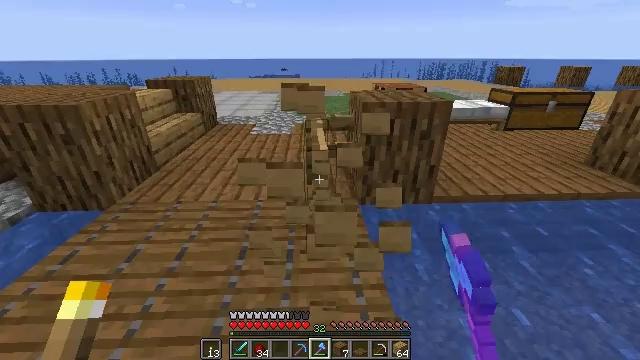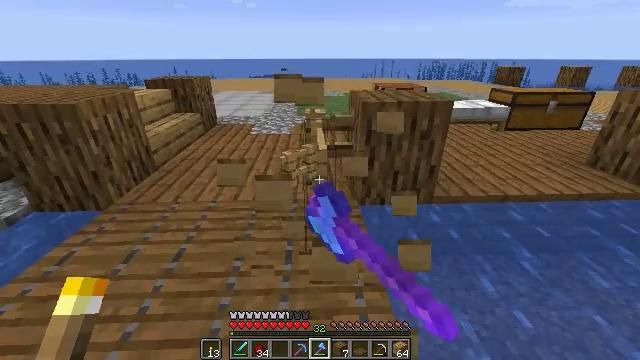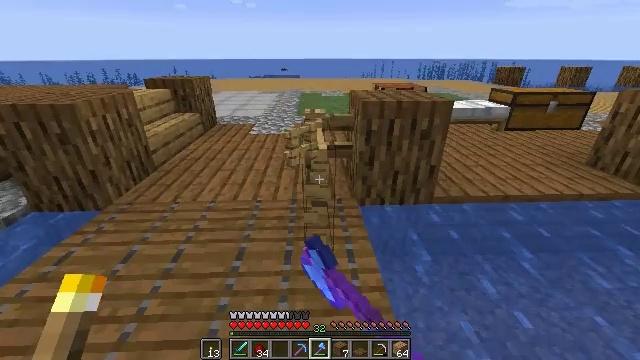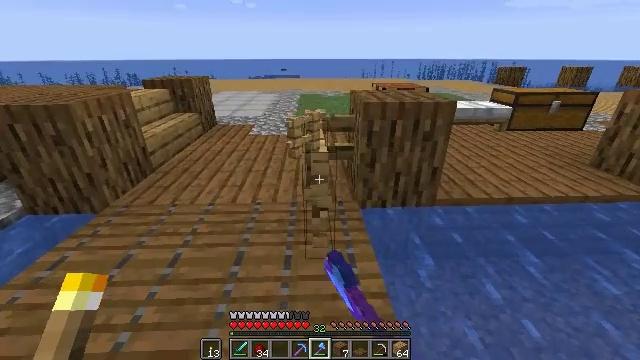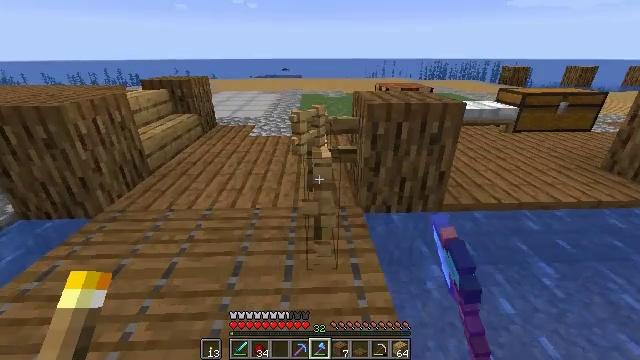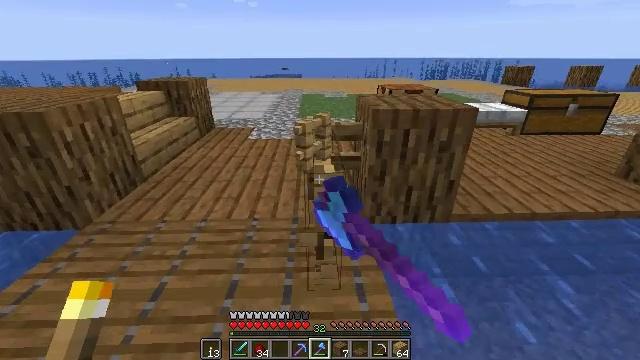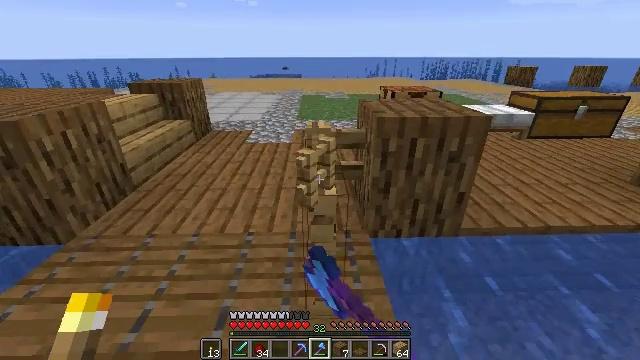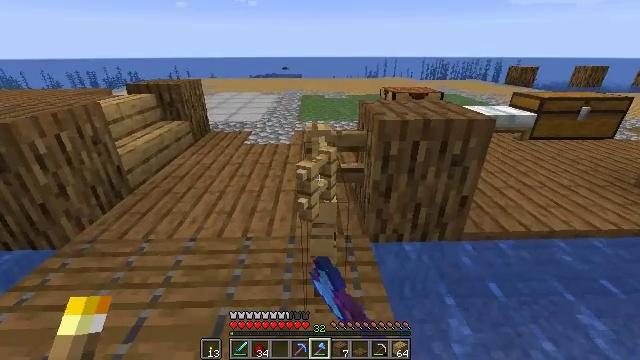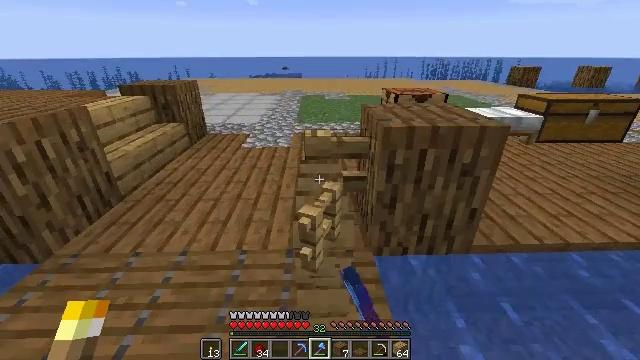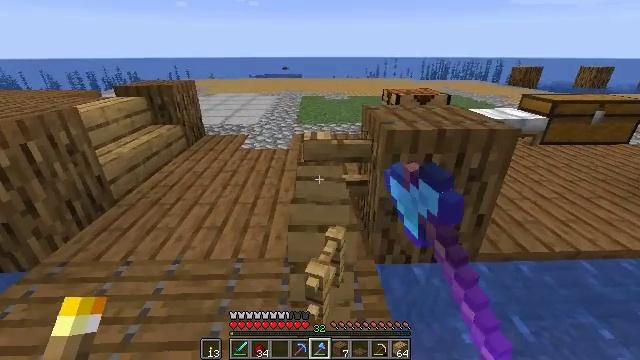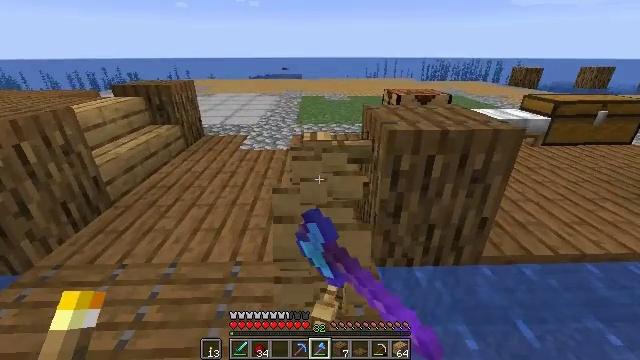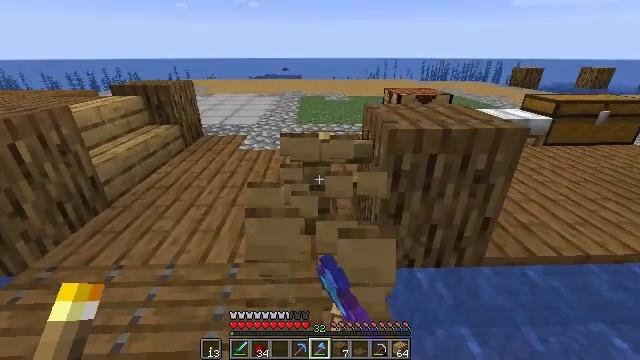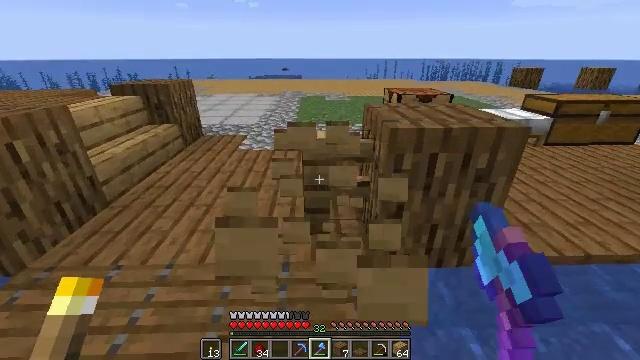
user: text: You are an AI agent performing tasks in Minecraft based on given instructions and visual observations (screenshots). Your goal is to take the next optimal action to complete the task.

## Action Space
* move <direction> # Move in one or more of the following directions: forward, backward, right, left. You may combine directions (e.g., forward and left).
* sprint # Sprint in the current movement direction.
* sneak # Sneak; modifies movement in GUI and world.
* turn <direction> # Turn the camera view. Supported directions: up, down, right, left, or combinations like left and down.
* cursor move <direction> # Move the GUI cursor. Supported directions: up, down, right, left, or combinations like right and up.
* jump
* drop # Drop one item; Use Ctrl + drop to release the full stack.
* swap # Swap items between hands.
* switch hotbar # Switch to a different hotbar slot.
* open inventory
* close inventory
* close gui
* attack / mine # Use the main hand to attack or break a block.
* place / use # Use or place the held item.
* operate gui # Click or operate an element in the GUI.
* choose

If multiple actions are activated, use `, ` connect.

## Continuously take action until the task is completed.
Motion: motion action
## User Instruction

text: Break the oak fence gate to collect it.
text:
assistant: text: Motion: attack / mine
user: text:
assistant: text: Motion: attack / mine
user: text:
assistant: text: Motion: move forward, attack / mine
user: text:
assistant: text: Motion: move forward, attack / mine
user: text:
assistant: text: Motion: move forward, attack / mine
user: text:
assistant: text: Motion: move forward, attack / mine
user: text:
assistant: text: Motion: move forward, attack / mine
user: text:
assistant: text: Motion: attack / mine
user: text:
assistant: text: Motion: attack / mine
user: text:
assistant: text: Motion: attack / mine
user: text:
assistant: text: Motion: attack / mine
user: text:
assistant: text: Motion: attack / mine
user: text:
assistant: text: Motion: attack / mine